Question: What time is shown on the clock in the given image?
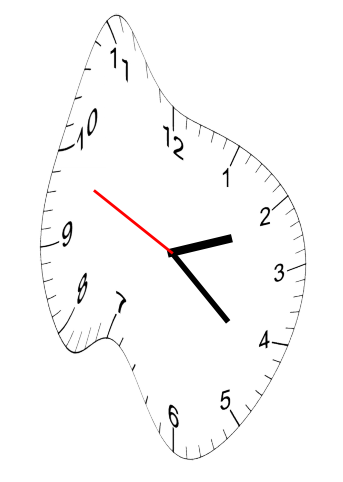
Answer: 02:21:49